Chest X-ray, AP view. Patient: 33 years old, sex F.
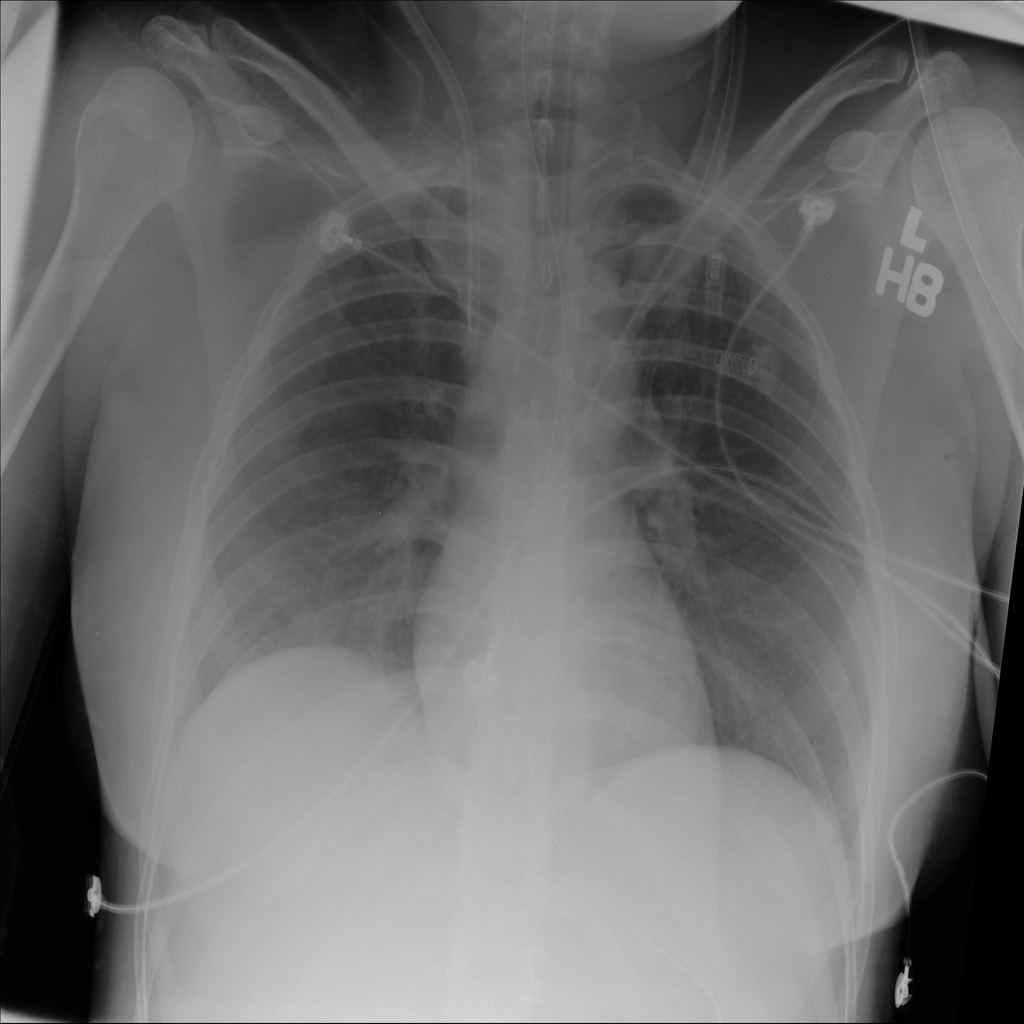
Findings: No Finding